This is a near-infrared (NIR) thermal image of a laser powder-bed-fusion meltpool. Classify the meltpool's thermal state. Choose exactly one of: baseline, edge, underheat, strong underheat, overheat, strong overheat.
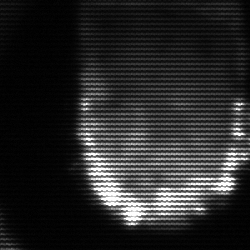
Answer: baseline